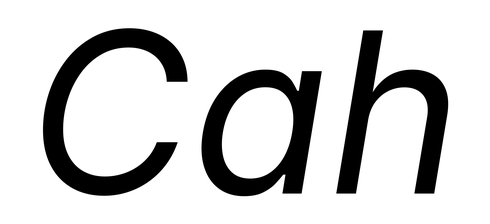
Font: Inter-Italic_Italic